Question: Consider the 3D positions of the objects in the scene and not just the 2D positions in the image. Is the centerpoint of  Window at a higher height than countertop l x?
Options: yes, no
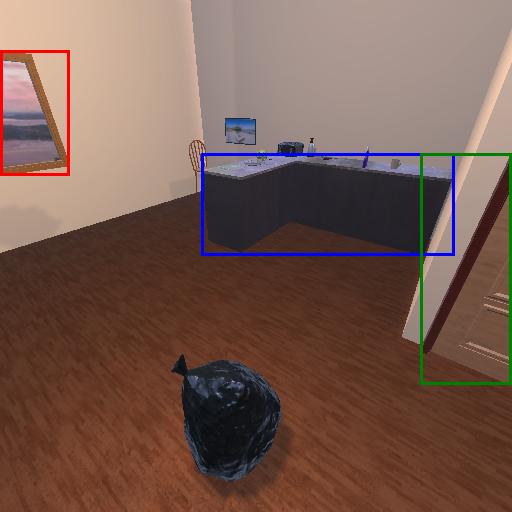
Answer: yes